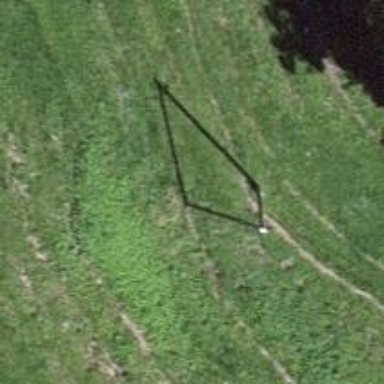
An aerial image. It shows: Guyed power pole.